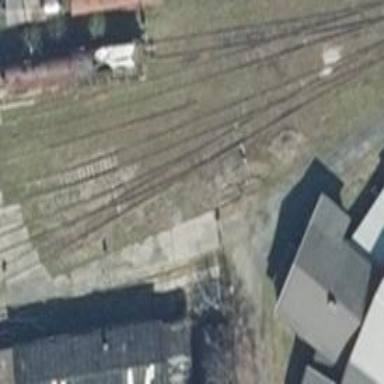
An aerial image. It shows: Railway yard used for servicing trains.